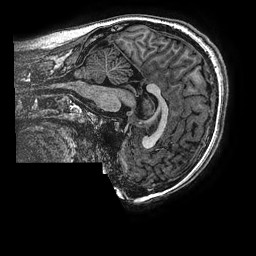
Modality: T1w
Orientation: sagittal
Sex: male
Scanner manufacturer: ge
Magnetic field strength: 3 T
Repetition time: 0.00766 s
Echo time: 0.003476 s